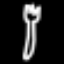
Label: fork